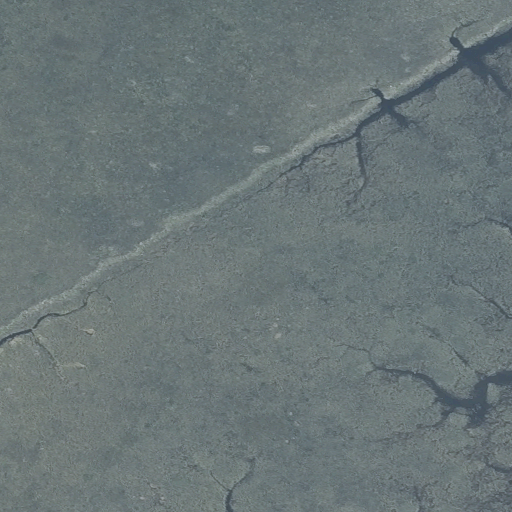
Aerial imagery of bar in Maine named Middle Ground containing herbaceous wetlands and open water